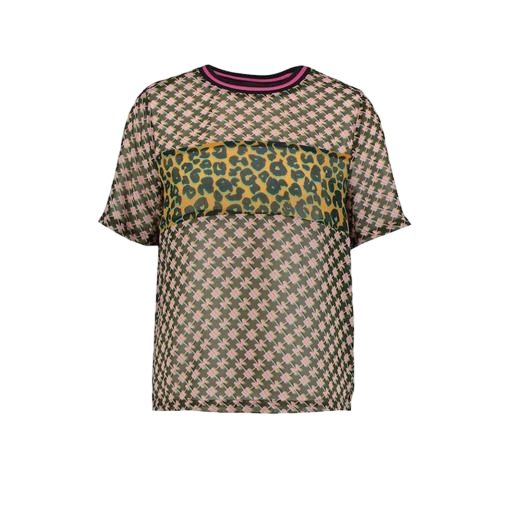
patterned tee, multicolor leopard printed t-shirt, black geo-print t-shirt only macy, white background